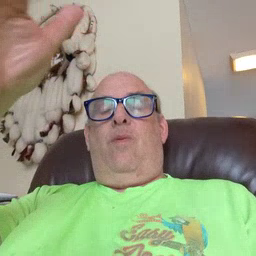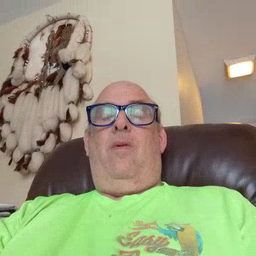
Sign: grandpa